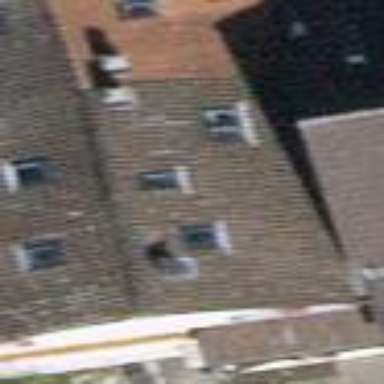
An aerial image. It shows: Terrace building.